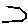
Label: hexagon